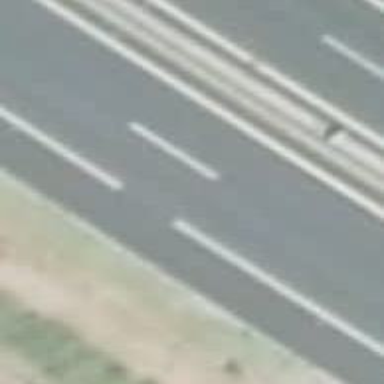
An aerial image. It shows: View of motorway.